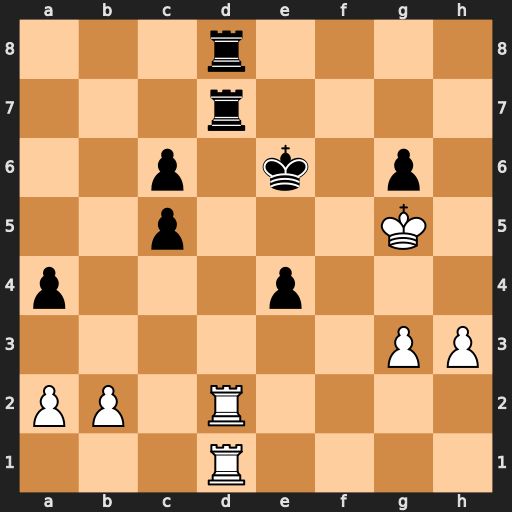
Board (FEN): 3r4/3r4/2p1k1p1/2p3K1/p3p3/6PP/PP1R4/3R4
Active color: w
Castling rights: -
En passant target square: -
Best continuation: Rxd7 Rxd7 Rxd7 Kxd7 Kf4